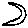
Label: moon